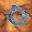
Label: 0